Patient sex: M
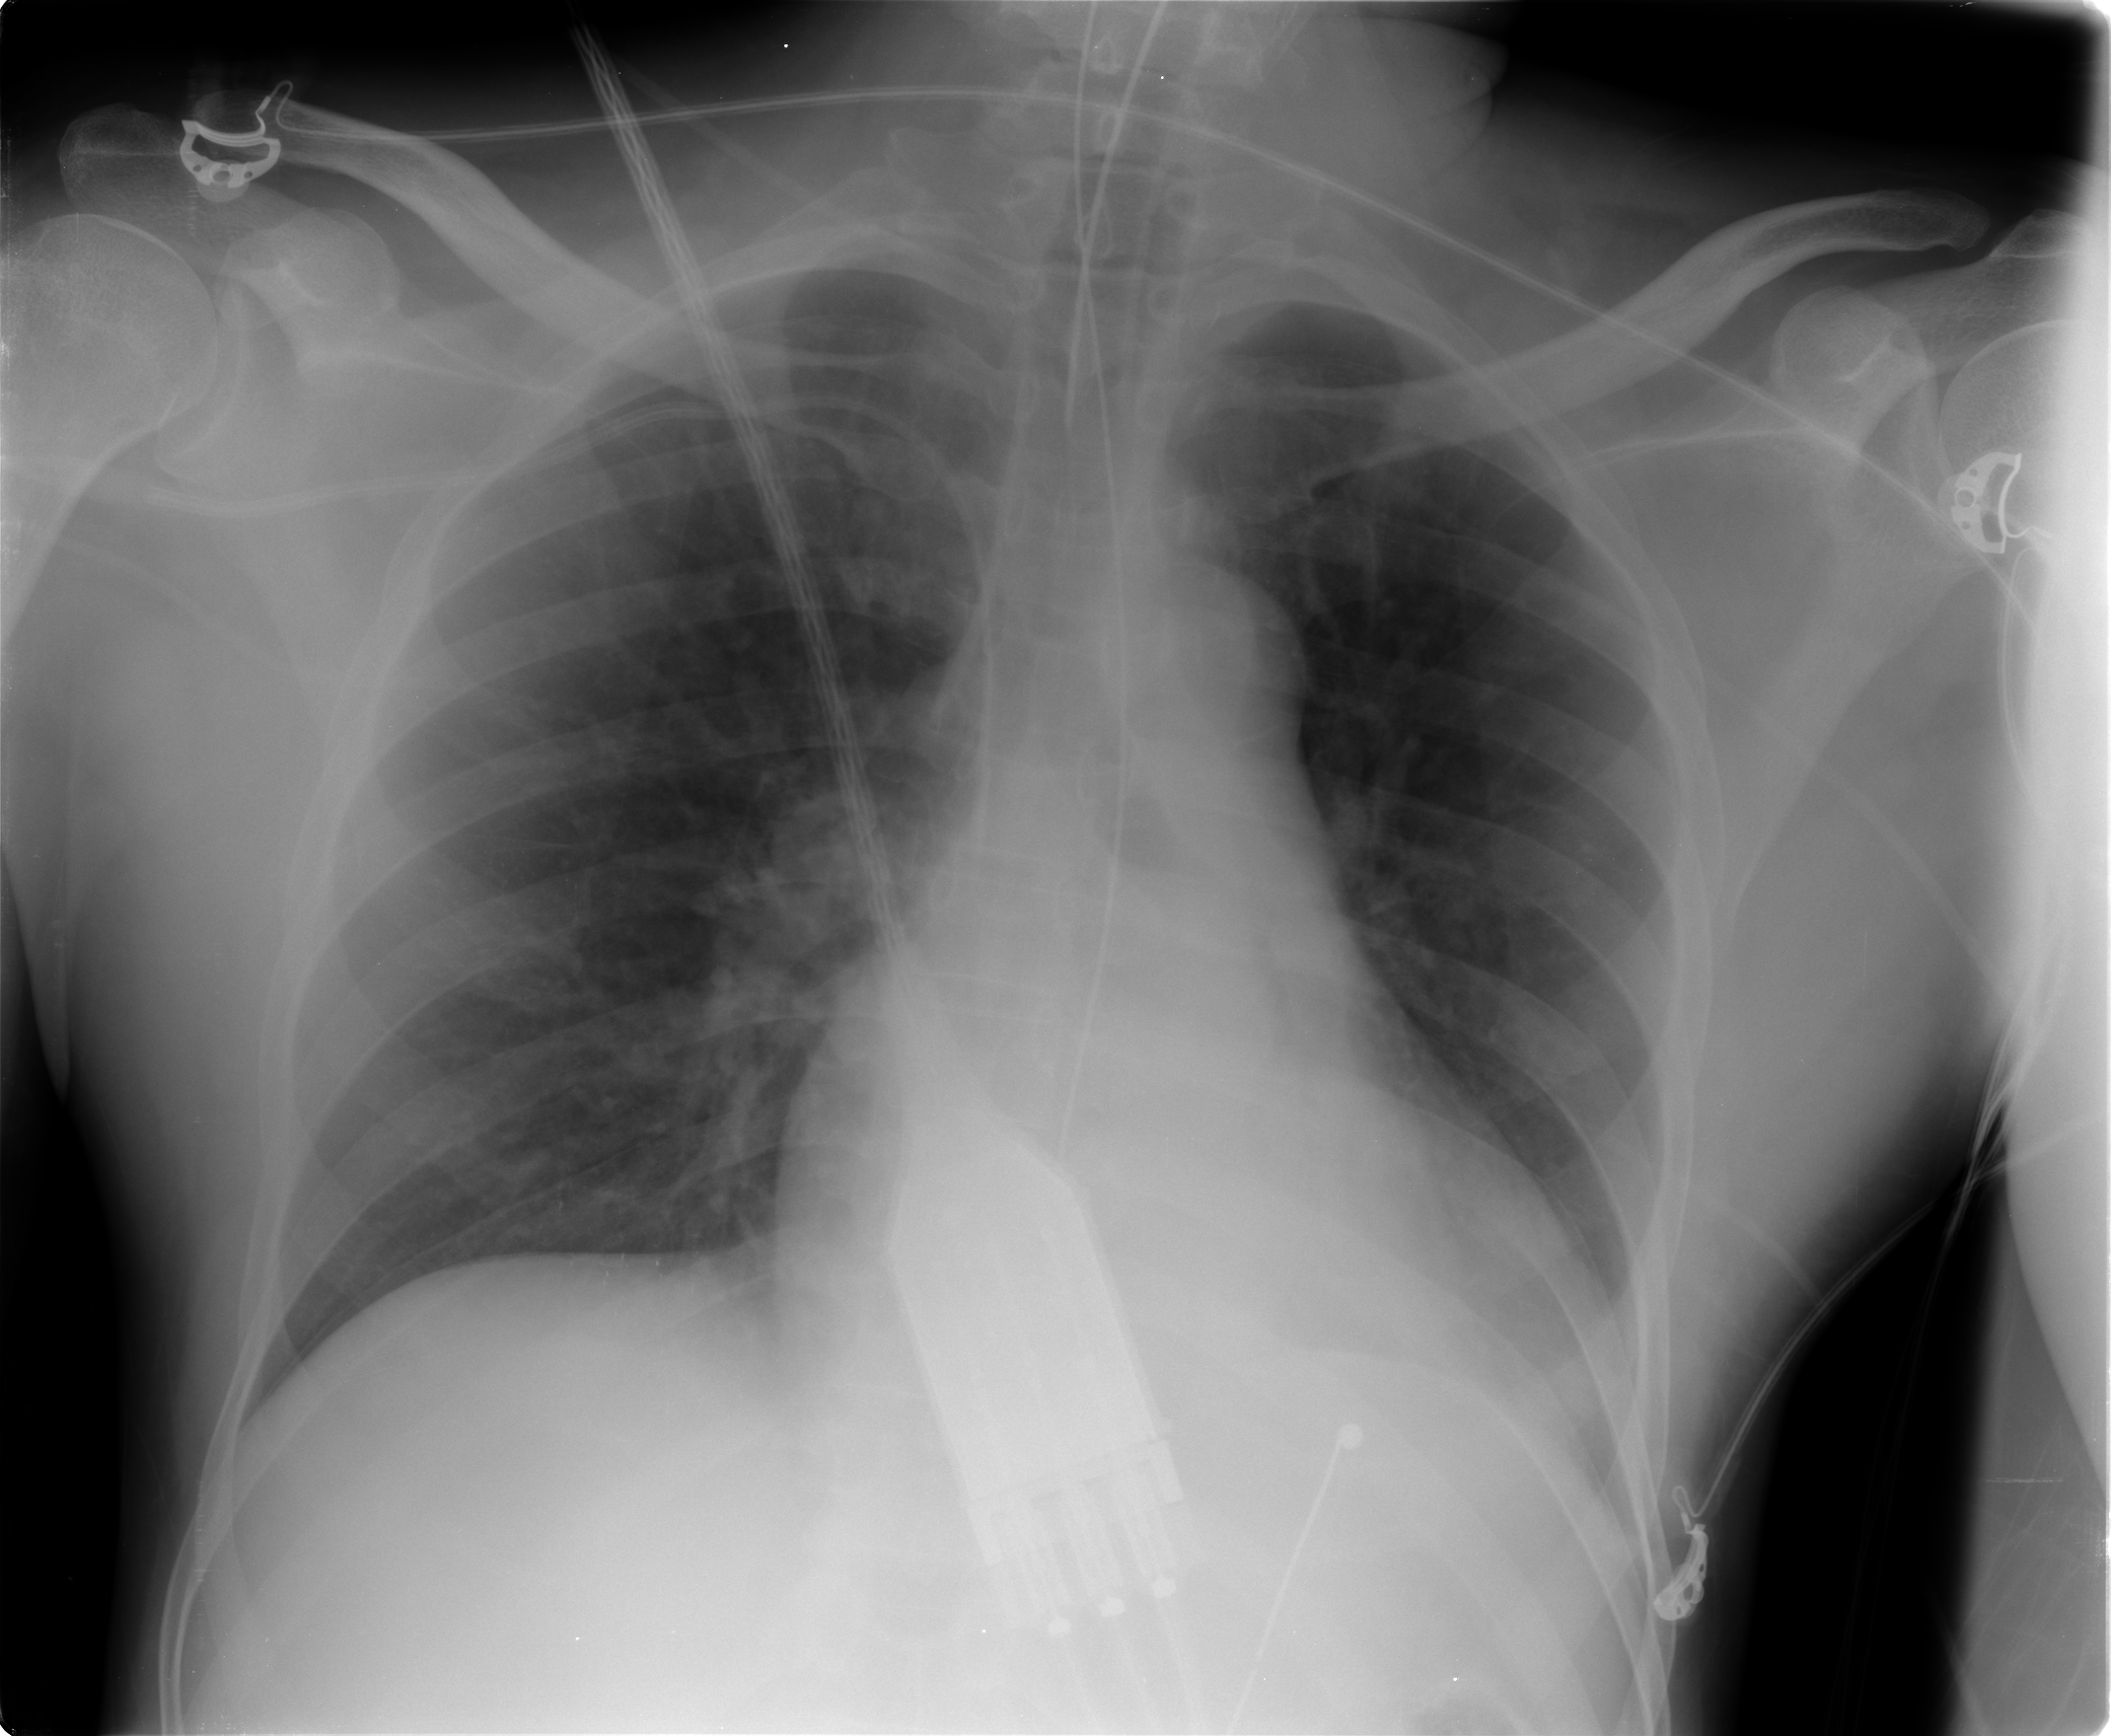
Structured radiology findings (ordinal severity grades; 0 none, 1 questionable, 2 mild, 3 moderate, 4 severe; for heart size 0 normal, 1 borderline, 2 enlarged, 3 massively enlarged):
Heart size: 0
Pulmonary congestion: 0
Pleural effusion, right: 0
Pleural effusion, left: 0
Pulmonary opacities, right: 0
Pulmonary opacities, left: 0
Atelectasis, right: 2
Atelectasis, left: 0